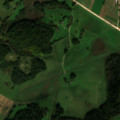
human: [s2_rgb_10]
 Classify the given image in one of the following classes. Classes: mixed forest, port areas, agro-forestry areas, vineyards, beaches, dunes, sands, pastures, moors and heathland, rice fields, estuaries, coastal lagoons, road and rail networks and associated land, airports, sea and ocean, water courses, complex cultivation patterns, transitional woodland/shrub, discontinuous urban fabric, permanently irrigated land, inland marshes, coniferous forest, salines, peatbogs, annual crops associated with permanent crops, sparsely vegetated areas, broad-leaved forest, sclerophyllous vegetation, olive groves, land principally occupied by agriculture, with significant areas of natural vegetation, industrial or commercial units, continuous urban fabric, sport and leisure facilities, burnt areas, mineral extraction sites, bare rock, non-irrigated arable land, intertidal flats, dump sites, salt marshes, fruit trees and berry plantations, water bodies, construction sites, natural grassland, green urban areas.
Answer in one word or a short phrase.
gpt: pastures, complex cultivation patterns, land principally occupied by agriculture, with significant areas of natural vegetation, broad-leaved forest, coniferous forest